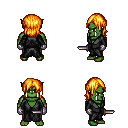
a pixel art fantasy rpg character, male body template, orc, green skin, gray robe, red pants, light blonde long bangs hairstyle, metal gloves, dagger, four views (front, back, left, right), 2x2 character sprite sheet, small pixel art, hard edges, no anti-aliasing